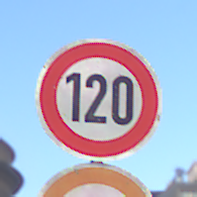
Verkehrszeichen: Geschwindigkeit120
Zusatzzeichen unten: Ueberholverbot
Umgebung: Outdoor, Urban
Tageszeit: SunriseSunset
Wetter: PartlyCloudy
Licht: Natural
Jahreszeit: NotSpecified
Kontrast: LowContrast